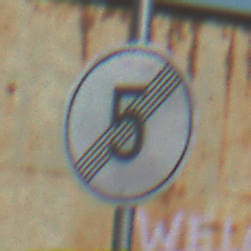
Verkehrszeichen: EndeGeschwindigkeit5
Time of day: MorningAfternoon
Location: Outdoor (Suburban)
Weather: Clear
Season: NotSpecified
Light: Natural